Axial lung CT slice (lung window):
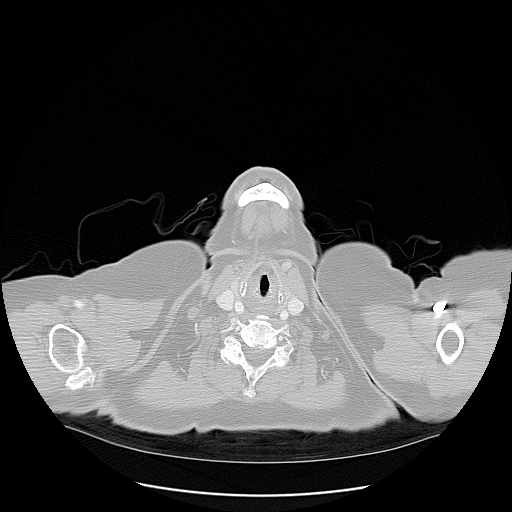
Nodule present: no